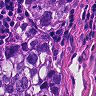
Metastatic tissue present: yes